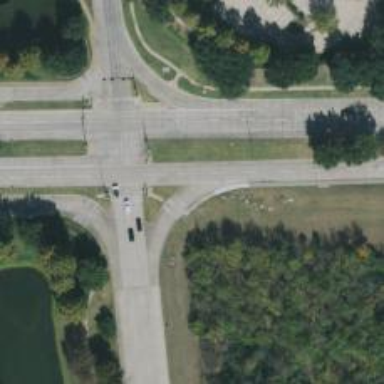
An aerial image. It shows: Secondary link road.